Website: lowes
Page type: customer-info-address
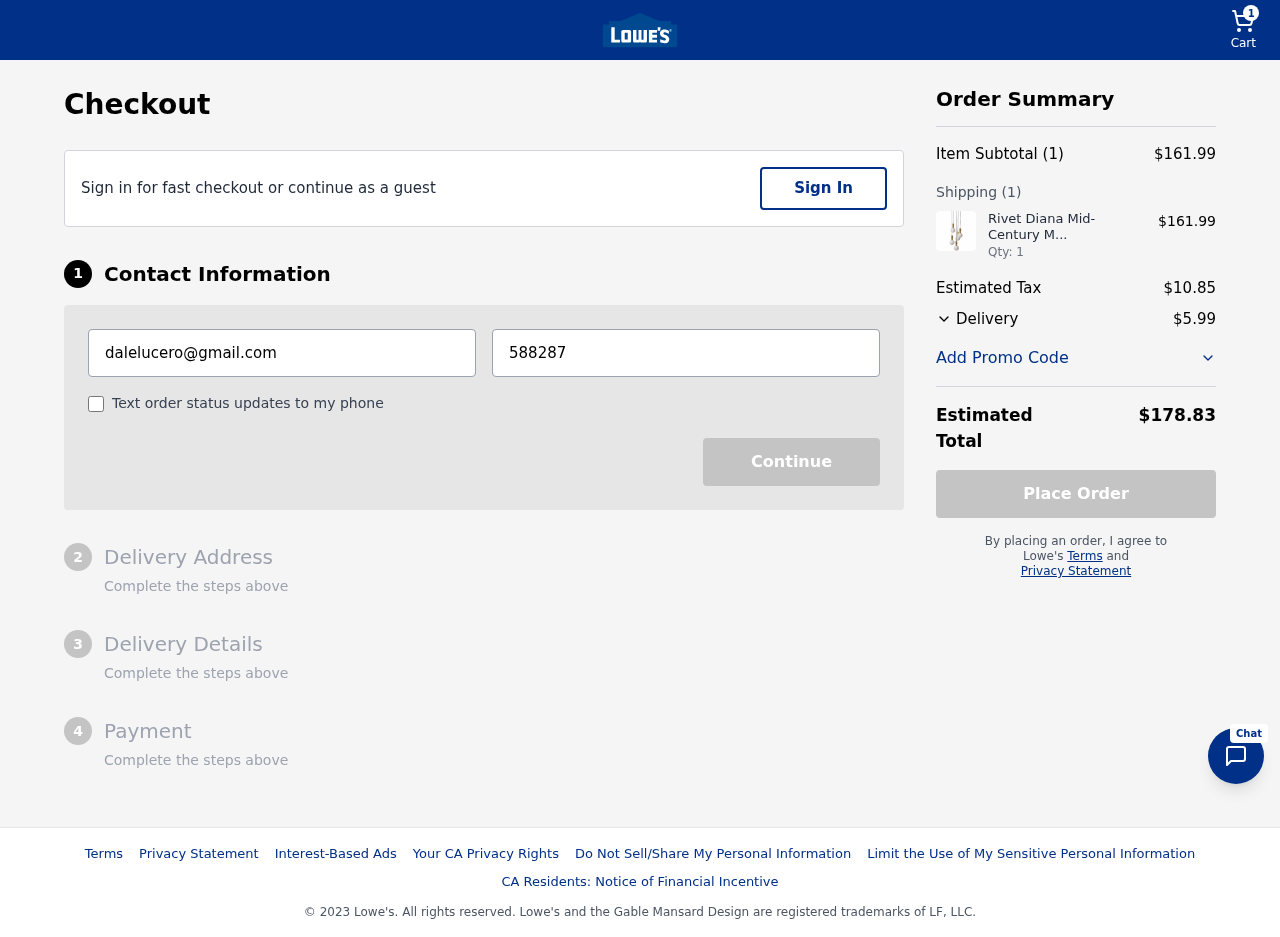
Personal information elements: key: PII_EMAIL
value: dalelucero@gmail.com
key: PII_PHONE
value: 5882876088
Product elements: key: PRODUCT1_NAME
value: Rivet Diana Mid-Century Modern 5-Globe Ceiling Pendant Chandelier with LED Light Bulbs, 65" Cord, Go
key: PRODUCT1_PRICE
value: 161.99
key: PRODUCT1_QUANTITY
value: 1
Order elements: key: ORDER_NUM_ITEMS
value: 1
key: ORDER_SUBTOTAL
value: $161.99
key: ORDER_NUM_ITEMS2
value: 1
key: ORDER_TAX
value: $10.85
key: ORDER_SHIPPING_COST
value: $5.99
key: ORDER_TOTAL
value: $178.83